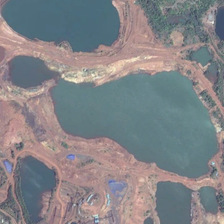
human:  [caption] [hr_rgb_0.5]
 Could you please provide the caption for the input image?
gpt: several ponds are surrounded by bareland and green trees .

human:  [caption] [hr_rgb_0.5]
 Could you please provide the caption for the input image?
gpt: several ponds are surrounded by bareland and green trees .

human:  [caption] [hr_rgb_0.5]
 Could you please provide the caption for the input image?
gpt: several ponds are surrounded by bareland and green trees .

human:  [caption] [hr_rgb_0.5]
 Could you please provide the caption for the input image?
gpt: several ponds are surrounded by bareland and green trees .

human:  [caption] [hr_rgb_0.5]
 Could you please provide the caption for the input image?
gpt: several ponds are surrounded by bareland and green trees .